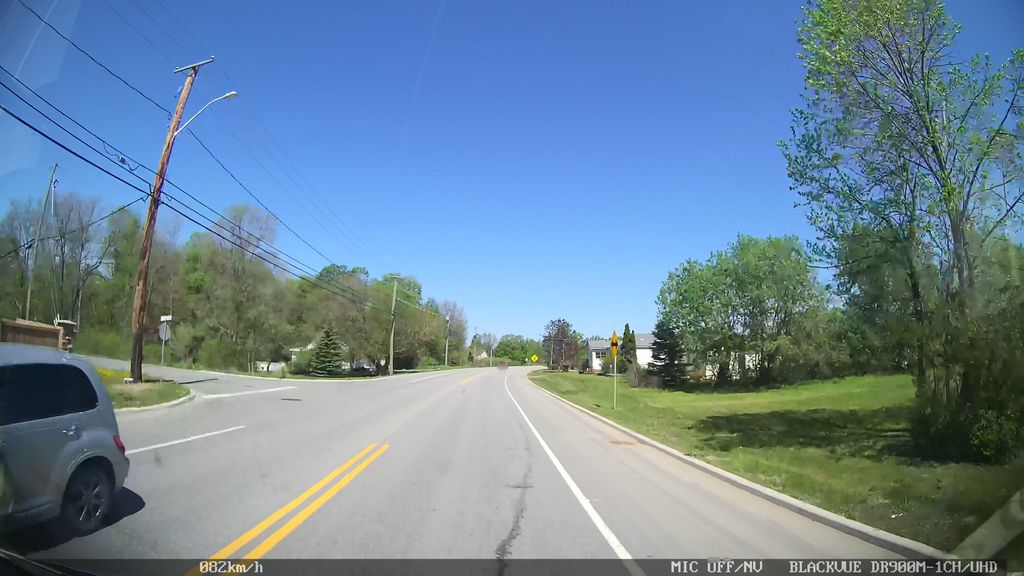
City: ottawa-gatineau